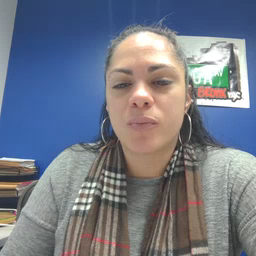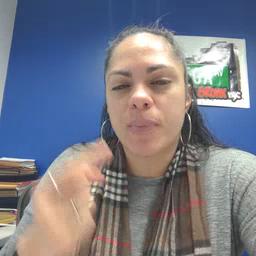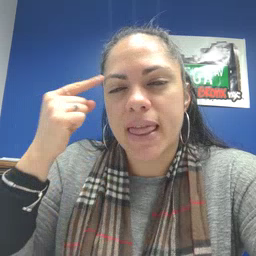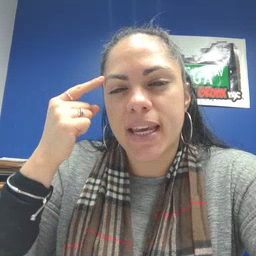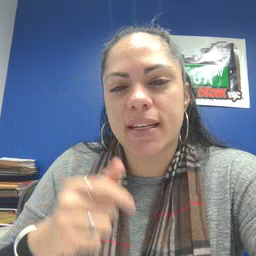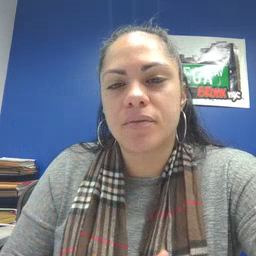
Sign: think